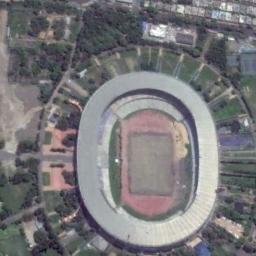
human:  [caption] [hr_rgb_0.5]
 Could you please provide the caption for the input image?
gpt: This stadium has a white podium and a blue runway .

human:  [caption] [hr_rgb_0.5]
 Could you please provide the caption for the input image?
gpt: There are many trees around the stadium .

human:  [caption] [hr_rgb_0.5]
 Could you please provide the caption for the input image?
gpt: The stadium is on the grass next to some buildings and trees taking on a radial layout .

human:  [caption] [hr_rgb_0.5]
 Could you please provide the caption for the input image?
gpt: Oval gymnasium is surrounded by lawns and is a road away from residential areas .

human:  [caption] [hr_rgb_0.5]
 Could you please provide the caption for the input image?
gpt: There are some buildings and green trees around the stadium .